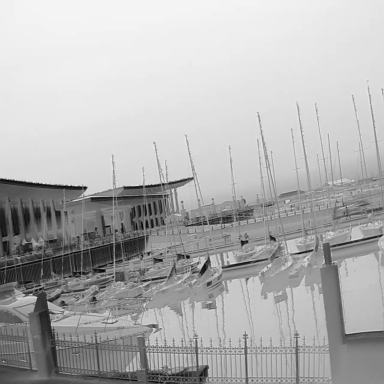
There are 15 objects shown in the infrared image, including seven canoes, and eight sailboats.